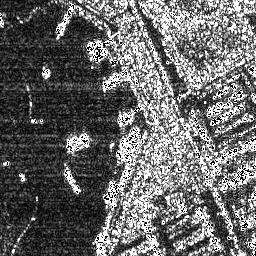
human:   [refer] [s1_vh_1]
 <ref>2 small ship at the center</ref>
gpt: <box>[[44, 43, 52, 49, 0]], [[39, 27, 46, 35, 0]]</box>

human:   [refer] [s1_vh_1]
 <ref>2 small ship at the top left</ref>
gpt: <box>[[23, 1, 27, 7, 0]], [[20, 7, 25, 12, 0]]</box>